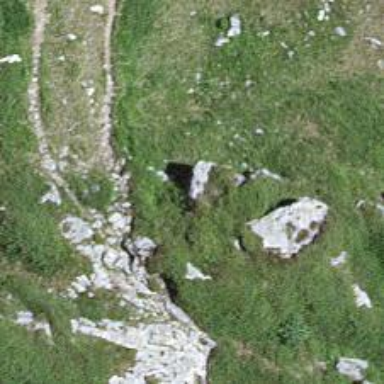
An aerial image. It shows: Cliff in nature.